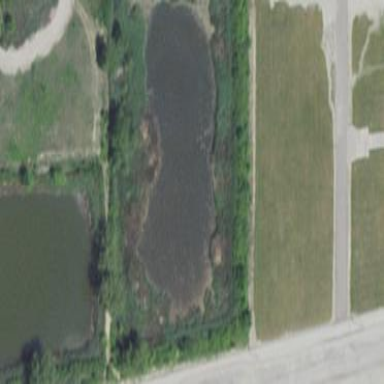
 showcasing the natural beauty of water."